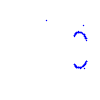
Particle: kaon